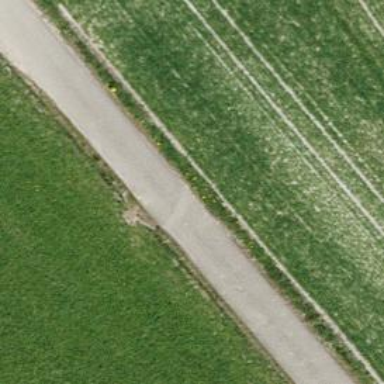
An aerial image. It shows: Well-maintained track road with grade 1 tracktype.